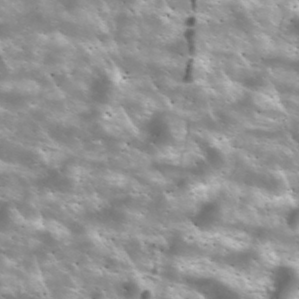
Label: non_frost